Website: home-depot
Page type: customer-info-address
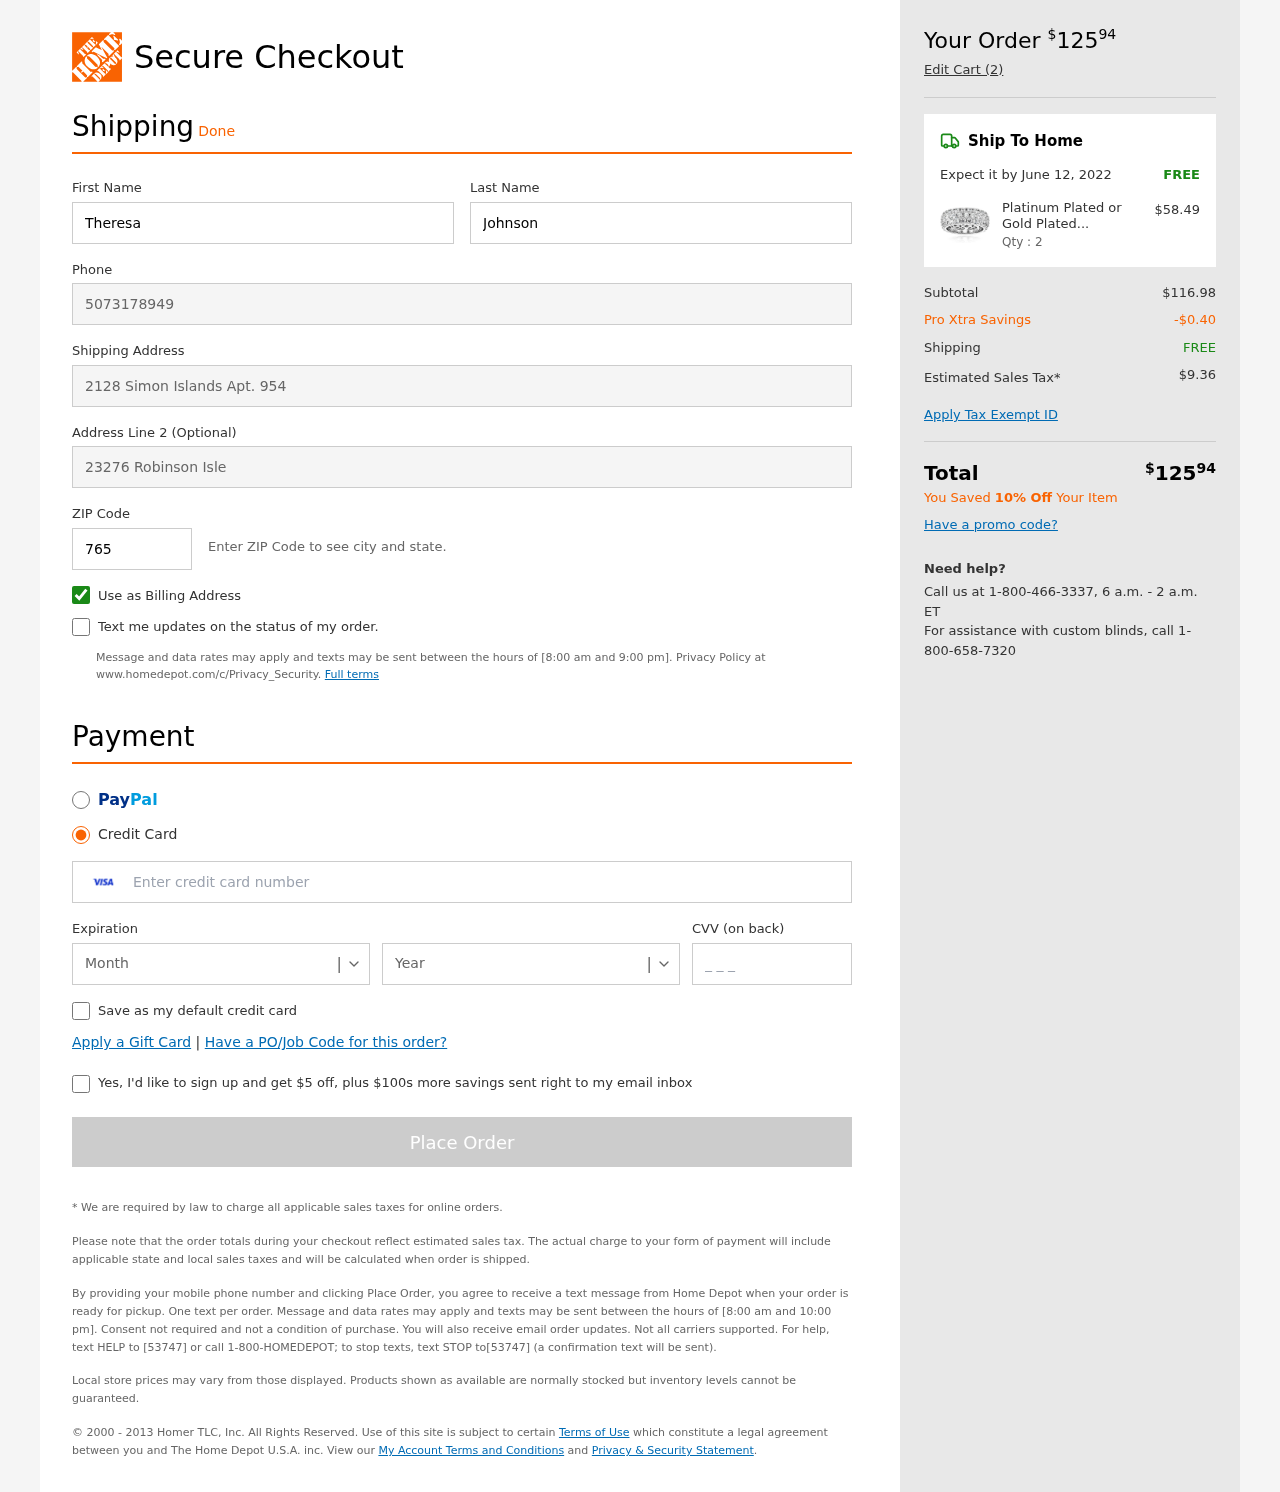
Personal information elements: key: PII_CARD_CVV
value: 173
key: PII_CARD_EXPIRY_MONTH
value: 02
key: PII_CARD_EXPIRY_YEAR
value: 27
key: PII_CARD_NUMBER
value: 4817 3601 0510 7828
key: PII_FIRSTNAME
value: Theresa
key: PII_LASTNAME
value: Johnson
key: PII_PHONE
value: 5073178949
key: PII_POSTCODE
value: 76518
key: PII_STREET
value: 2128 Simon Islands Apt. 954
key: PII_STREET2
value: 23276 Robinson Isle
Product elements: key: PRODUCT1_NAME
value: Platinum Plated or Gold Plated 3 Row Round Cut Pave Setting Ring with Swarovski Cubic Zirconia Plati
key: PRODUCT1_PRICE
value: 58.49
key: PRODUCT1_QUANTITY
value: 2
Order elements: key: ORDER_TOTAL
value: $12594
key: ORDER_NUM_ITEMS
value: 2
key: ORDER_DELIVERY_DATE
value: June 12, 2022
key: ORDER_SHIPPING_COST
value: FREE
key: ORDER_SUBTOTAL
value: $116.98
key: ORDER_DISCOUNT
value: -$0.40
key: ORDER_SHIPPING_COST2
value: FREE
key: ORDER_TAX
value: $9.36
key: ORDER_TOTAL2
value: $12594
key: ORDER_SAVINGS_MESSAGE
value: You Saved 10% Off Your Item